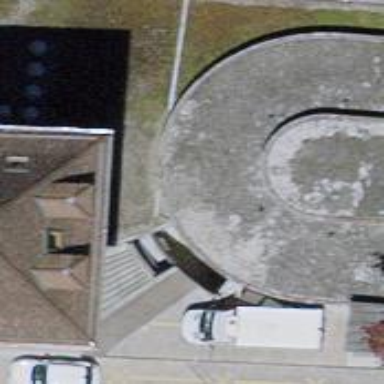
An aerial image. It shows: Retaining wall.